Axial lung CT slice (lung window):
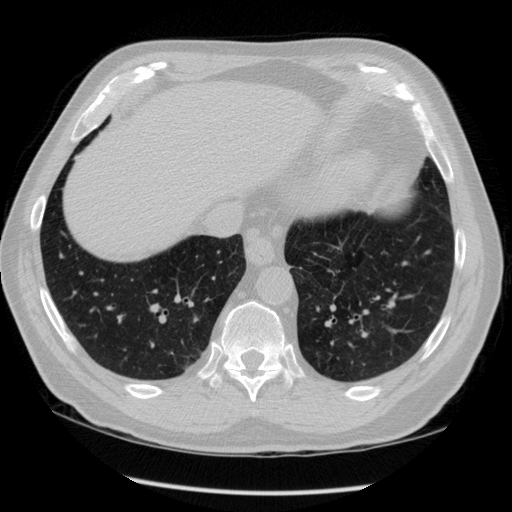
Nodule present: no